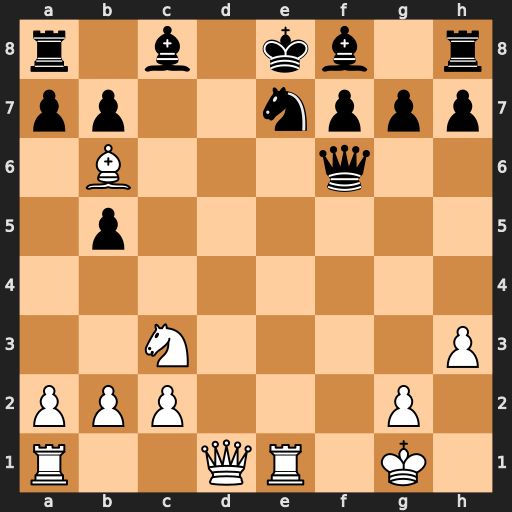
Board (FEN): r1b1kb1r/pp2nppp/1B3q2/1p6/8/2N4P/PPP3P1/R2QR1K1
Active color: w
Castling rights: kq
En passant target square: -
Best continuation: Qd8#